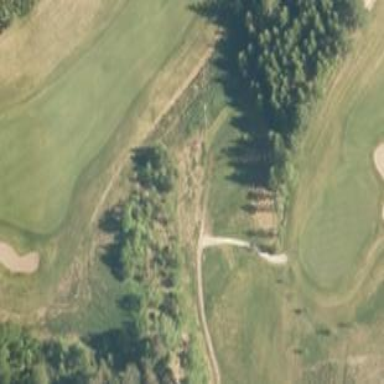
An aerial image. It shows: Pathway for golfing.